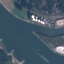
Label: River